Question: i want to hide '<th>' such a way that happens when we give 'display:none' but if i use this property i can't display it on mouse hover.i placed an up arrow inside the th to point something on hovering the table;
** When my table is not in hovered state those th remain hidden but there remain blank space which i do not want.**
I have tried using like this 'margin-top:-555px;' and on hover 'margin-top:0' but does not work.

i do not want the red mark area but hover state on given link is ok for me.
please help.
<URL>
'''
<div class="existing_items">
<table cellspacing="0">
<th class="pointer"colspan="2"><span>^</span></th>
<tr><th class="" colspan="2">Title</th></tr>
<tr><td class="leftname">name</td><td>name</td></tr>
<tr><td class="leftname">type</td><td>type</td></tr>
</table>
</div>
'''
'''
.existing_items{
background-color:green;
}
.existing_items table td{
text-align:center;
border-top:1px solid #eaeaea;
}
table:hover th.pointer{
visibility:visible;
}
table th.pointer{
color:red;
visibility:hidden;
font-size:20px;
}
.leftname{
border-right:1px solid #eaeaea;
}
'''
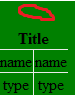
Answer: I add 'position:inherit;' in your 'table:hover th.pointer' and it works;
You can try here:
<URL>
Or
'''
.existing_items{
background-color:green;
}
.existing_items table td{
text-align:center;
border-top:1px solid #eaeaea;
}
table:hover th.pointer{
visibility:visible;
top:-10px;
left:20px;
position:inherit;
}
table th.pointer{
color:red;
visibility:hidden;
font-size:20px;
overflow:hidden;
position:absolute;
top:-20px;
}
.leftname{
border-right:1px solid #eaeaea;
}
'''
'''
<div class="existing_items">
<table cellspacing="0">
<th class="pointer"colspan="2"><span>^</span></th>
<tr><th class="" colspan="2">Title</th></tr>
<tr><td class="leftname">name</td><td>name</td></tr>
<tr><td class="leftname">type</td><td>type</td></tr>
</table>
</div>
'''